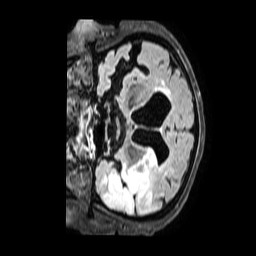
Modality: FLAIR
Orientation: coronal
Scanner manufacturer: philips
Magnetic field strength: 3 T
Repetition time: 4.8 s
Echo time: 0.3075 s